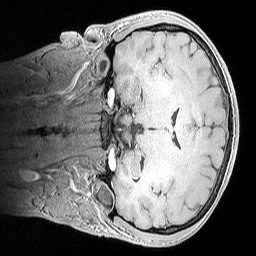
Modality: MP2RAGE
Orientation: coronal
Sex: male
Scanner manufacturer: siemens
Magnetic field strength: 3 T
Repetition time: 5 s
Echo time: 0.00292 s